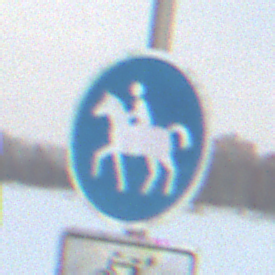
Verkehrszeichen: Reitweg
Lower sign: EinspurigeFahrzeugeFrei6
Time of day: SunriseSunset
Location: Outdoor (Nature)
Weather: PartlyCloudy
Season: NotSpecified
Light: Natural